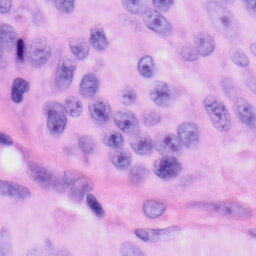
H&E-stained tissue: Skin